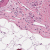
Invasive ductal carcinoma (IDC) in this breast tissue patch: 0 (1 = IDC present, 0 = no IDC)